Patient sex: M
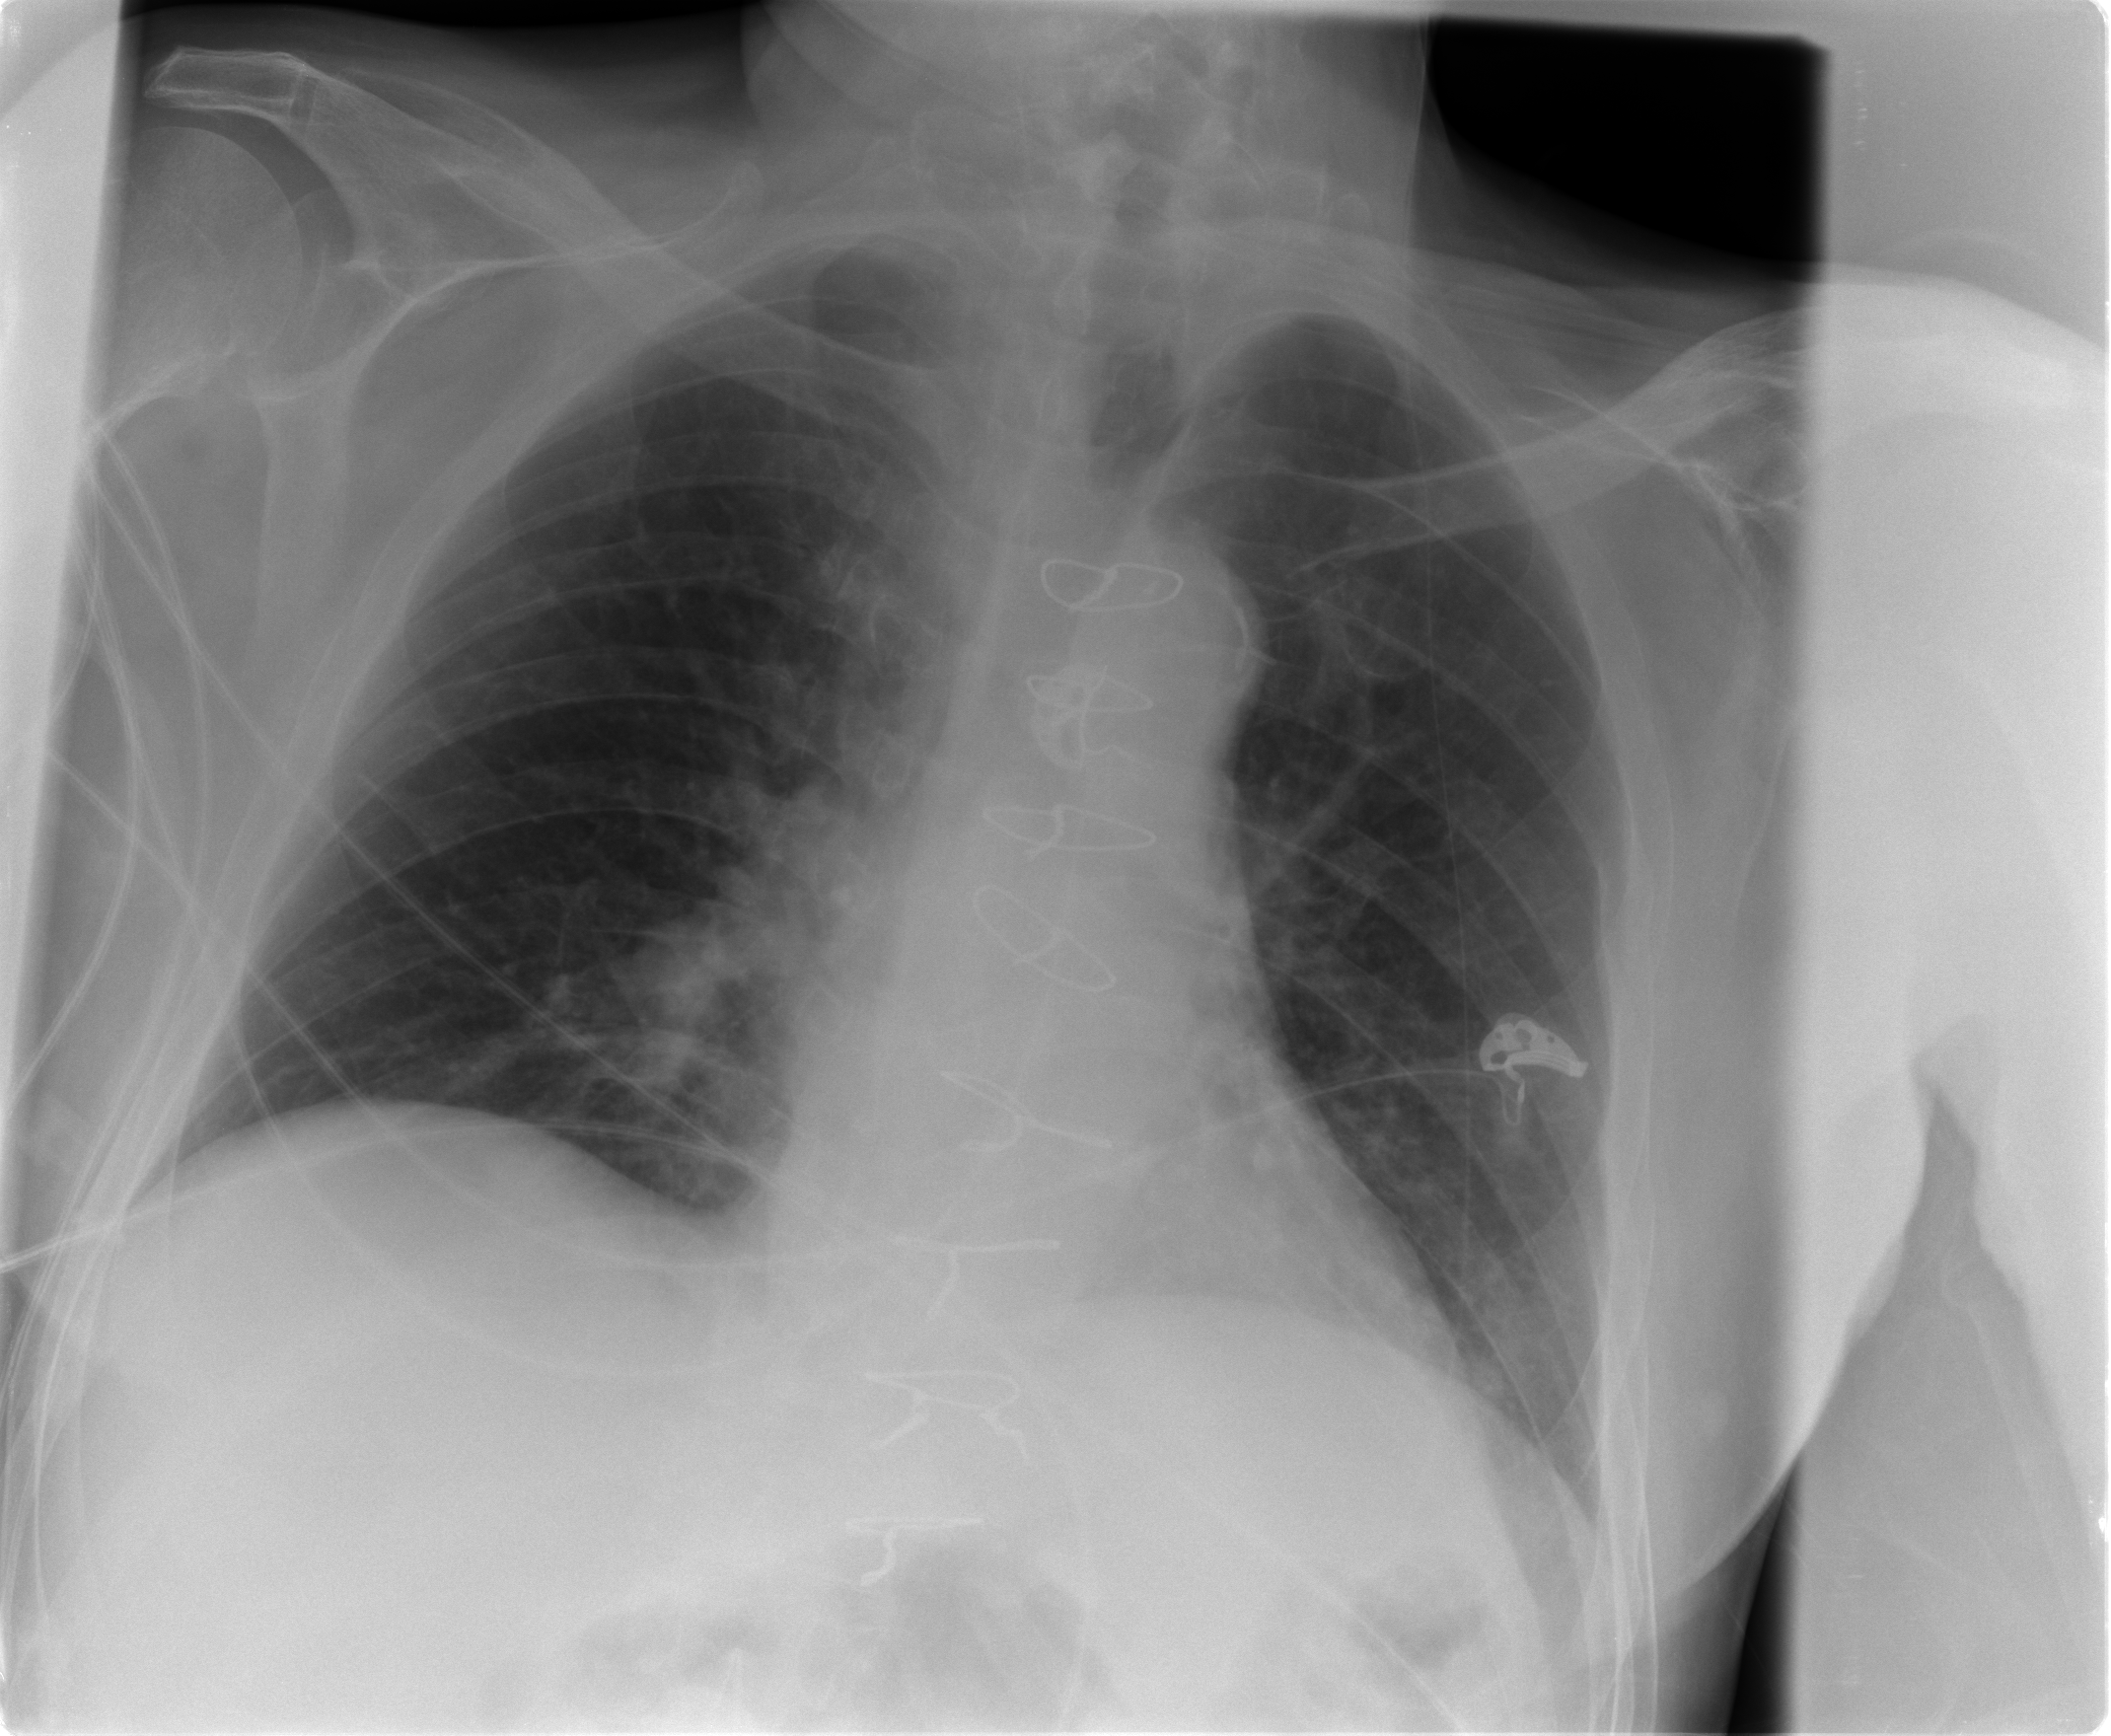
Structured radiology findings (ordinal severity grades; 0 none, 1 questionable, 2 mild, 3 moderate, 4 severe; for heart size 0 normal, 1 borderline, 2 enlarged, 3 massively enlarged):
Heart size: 0
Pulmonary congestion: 2
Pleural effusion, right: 0
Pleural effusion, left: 0
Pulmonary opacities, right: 0
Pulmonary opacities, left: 0
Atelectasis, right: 2
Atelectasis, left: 0